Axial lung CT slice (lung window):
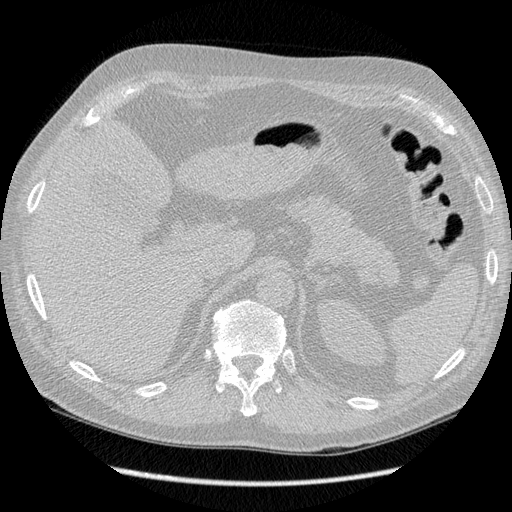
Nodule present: no